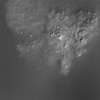
Label: not_dusty